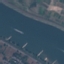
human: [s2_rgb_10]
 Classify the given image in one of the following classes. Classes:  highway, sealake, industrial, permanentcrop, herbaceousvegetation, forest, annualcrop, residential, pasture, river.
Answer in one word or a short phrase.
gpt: River